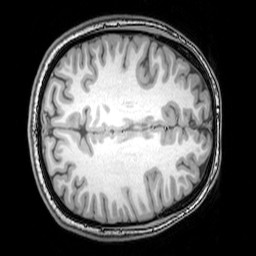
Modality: T1w
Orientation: axial
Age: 23
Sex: male
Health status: healthy
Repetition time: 0.081 s
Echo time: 0.037 s